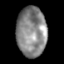
Tissue: skin
Cell type: Epithelial cells
Senescence score: 0.8145
Nuclear area (px): 1457
Mean DAPI intensity: 134.833